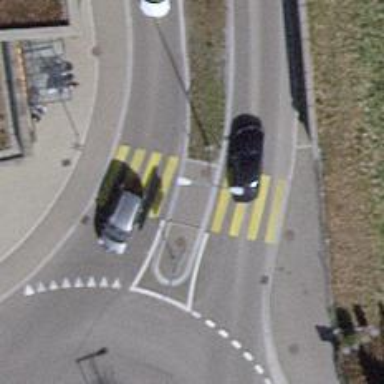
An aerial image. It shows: Marked footway crossing with asphalt surface and pedestrian island.